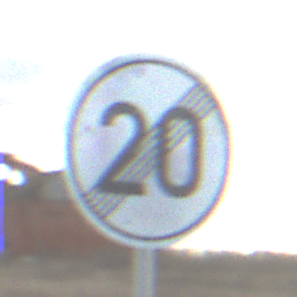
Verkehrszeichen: EndeGeschwindigkeit20
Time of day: SunriseSunset
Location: Outdoor (RoadRail)
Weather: PartlyCloudy
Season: NotSpecified
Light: Natural